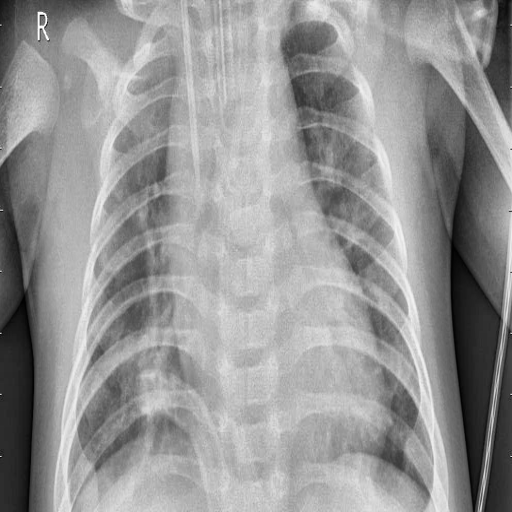
Finding: PNEUMONIA